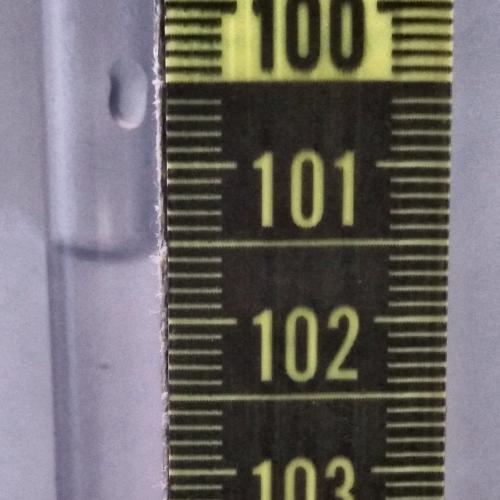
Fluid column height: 101.6 cm